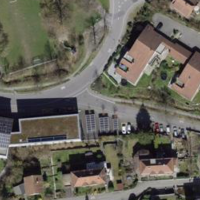
EUNIS habitat code: 54
Species observed at this site:
Urtica dioica
Acer campestre
Carpinus betulus
Prunus padus